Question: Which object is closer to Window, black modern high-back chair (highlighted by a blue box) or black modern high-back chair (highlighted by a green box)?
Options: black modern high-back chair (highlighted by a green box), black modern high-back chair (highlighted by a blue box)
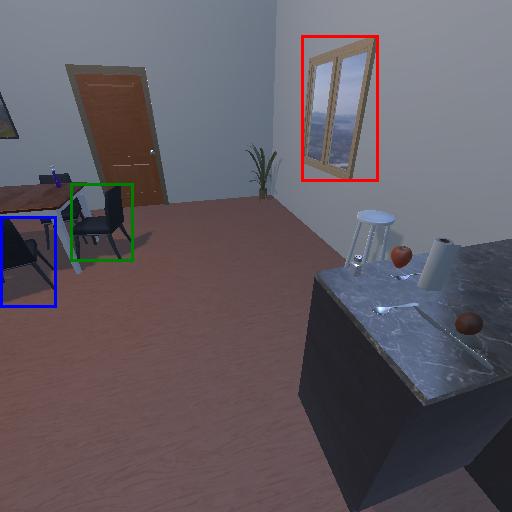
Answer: black modern high-back chair (highlighted by a green box)